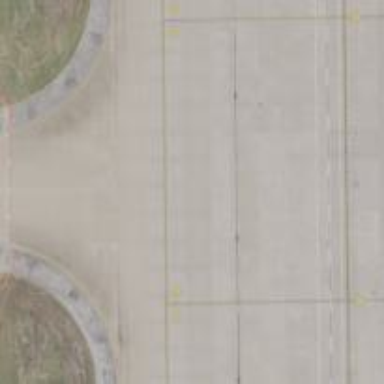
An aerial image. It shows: View of taxiway at the airport.